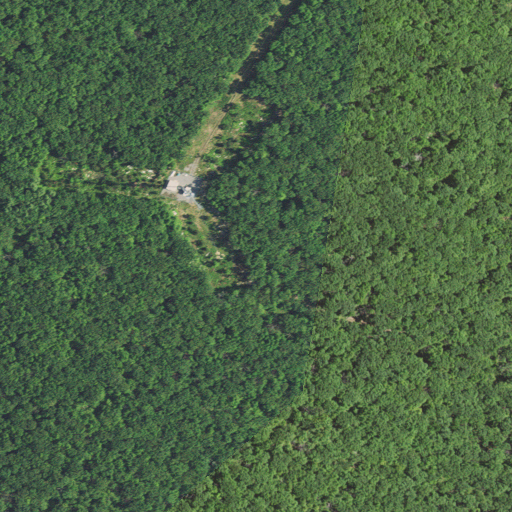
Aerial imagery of ridge(s) in West Virginia named Cacapon Mountain containing deciduous forest and mixed forest